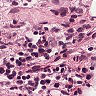
Metastatic tissue present: no